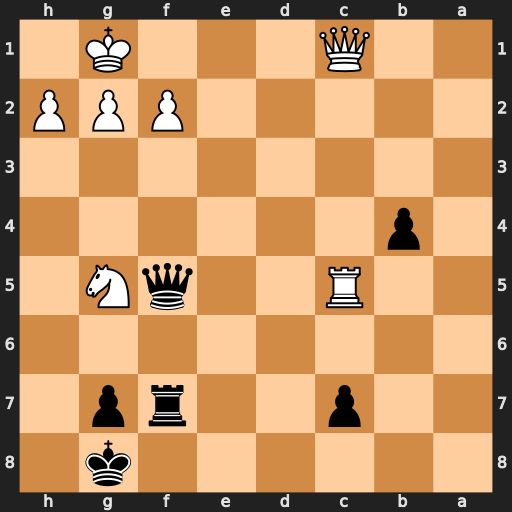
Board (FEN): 6k1/2p2rp1/8/2R2qN1/1p6/8/5PPP/2Q3K1
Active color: b
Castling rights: -
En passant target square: -
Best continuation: Qxf2+ Kh1 Qf1+ Qxf1 Rxf1#